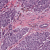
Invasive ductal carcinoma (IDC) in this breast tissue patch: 1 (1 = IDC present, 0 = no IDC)